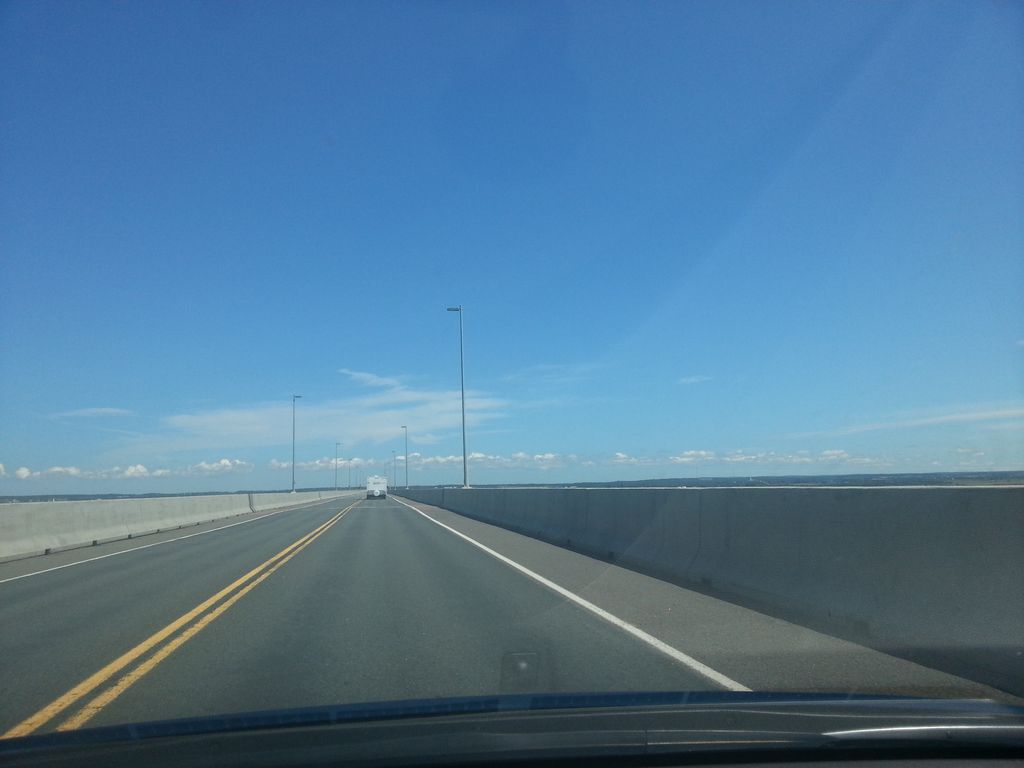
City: charlottetown